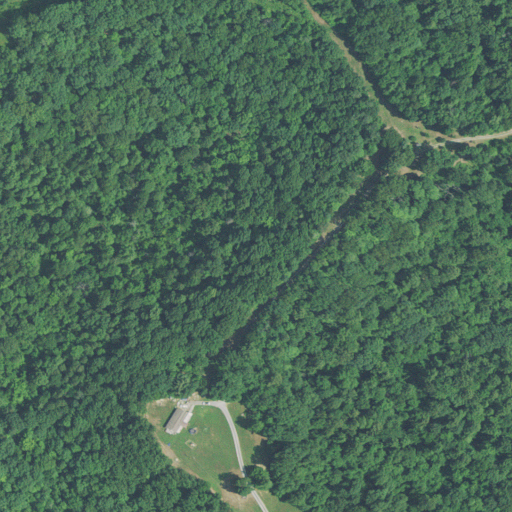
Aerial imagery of ridge(s) in West Virginia named Middle Ridge containing deciduous forest and open development